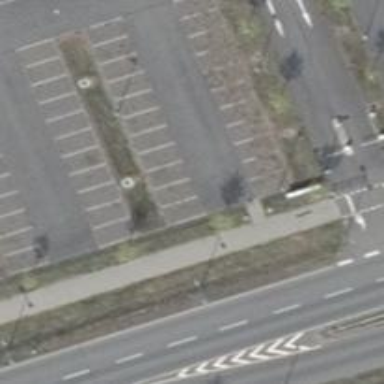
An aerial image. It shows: Footway along the road.